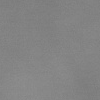
Atmospheric dust classification: dusty